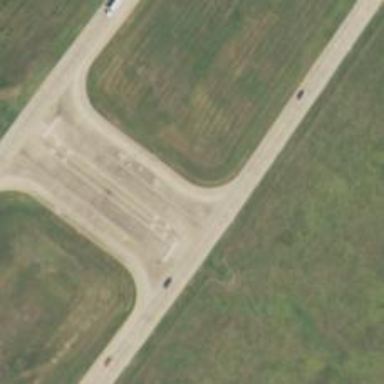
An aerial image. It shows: Secondary link road.